Frequency: 99900
Velocity: 0,3100
Power: 25,9
Pulse duration: 0,0000001
Pass count: 1
Magnification: 10
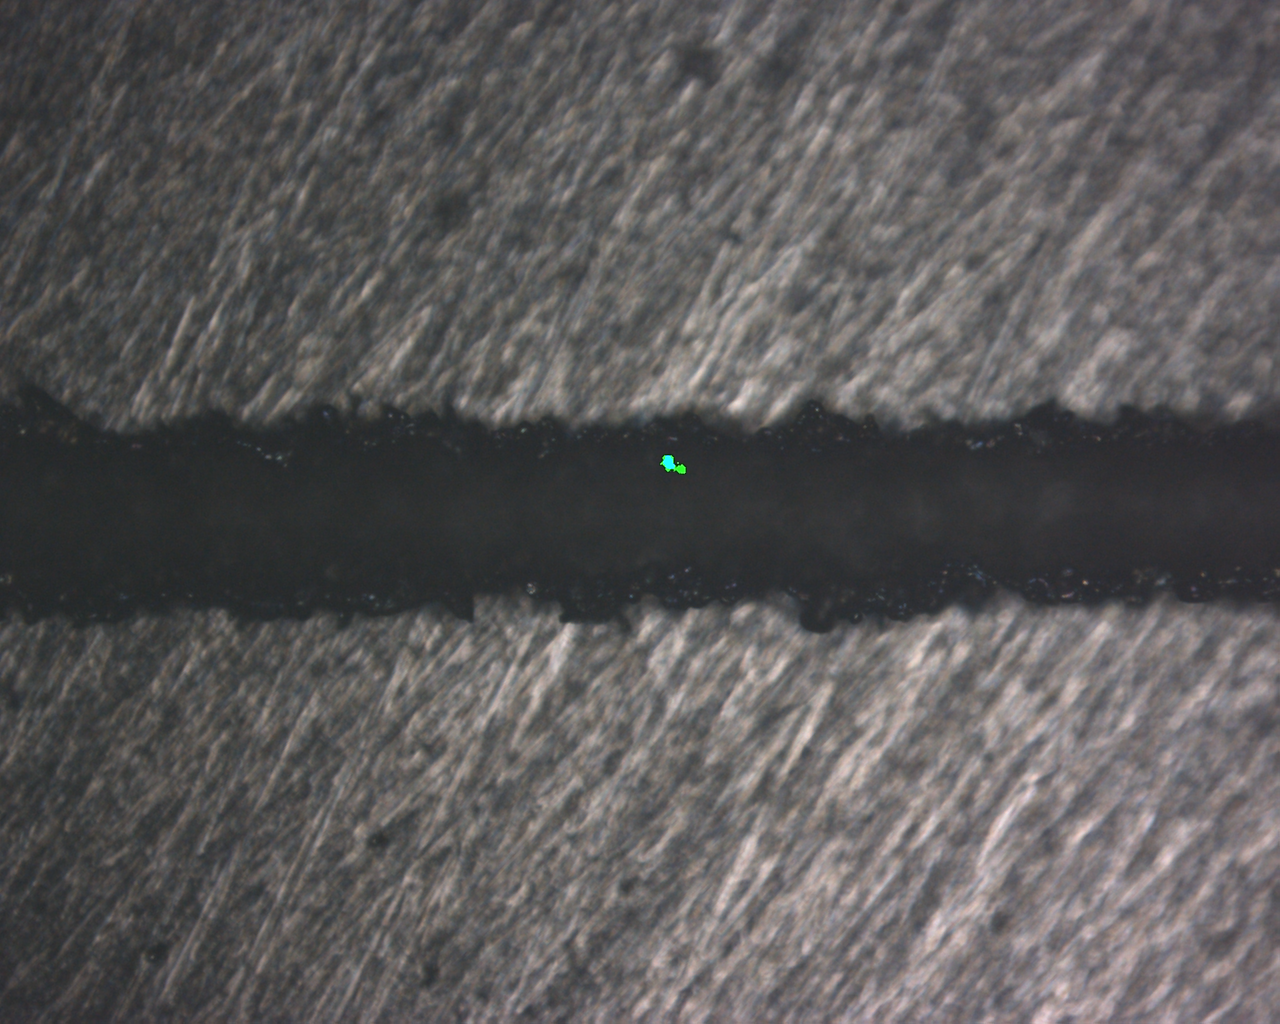
Measured width: 154.674
Other width: 95.381